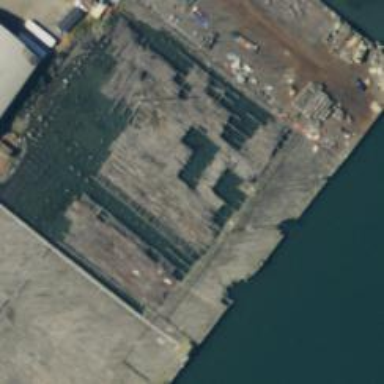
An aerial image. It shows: Ruined pier made by man.